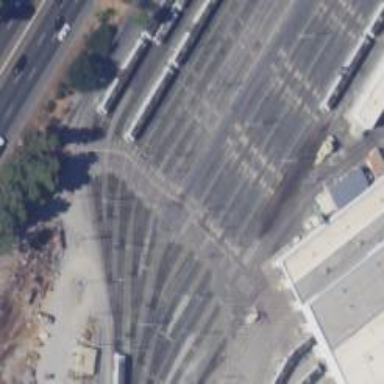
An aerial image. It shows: Light rail yard with electrified contact lines.